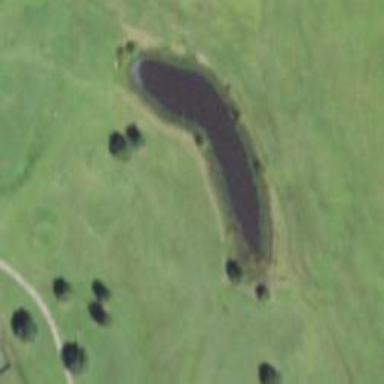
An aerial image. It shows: Water hazard on golf course. The hazard is natural water feature.